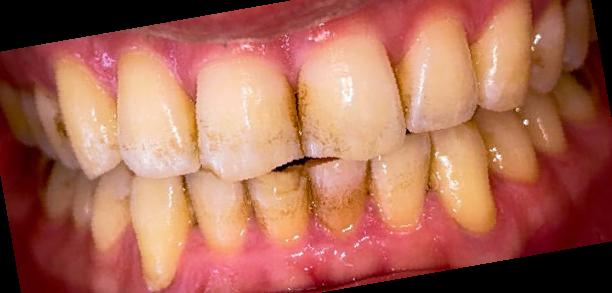
Condition: Calculus